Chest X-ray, PA view. Patient: 75 years old, sex M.
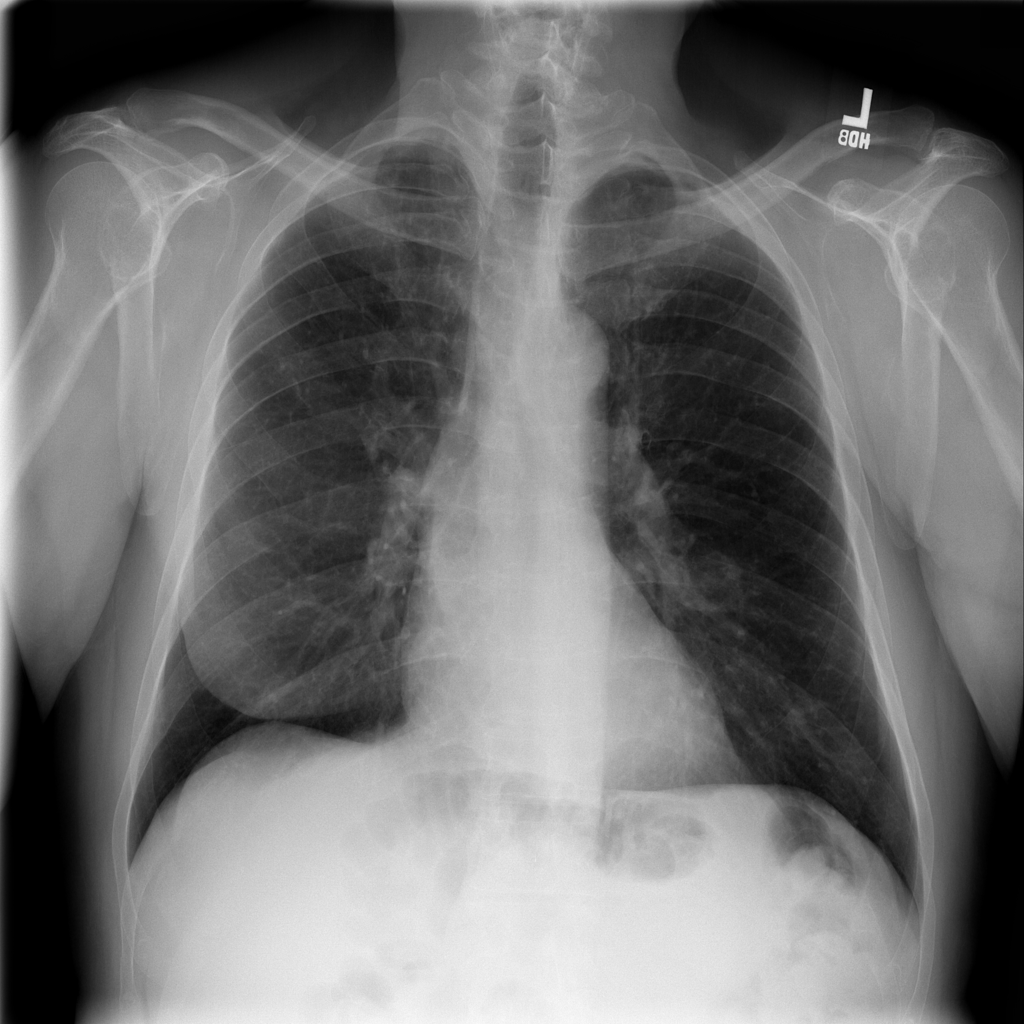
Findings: No Finding